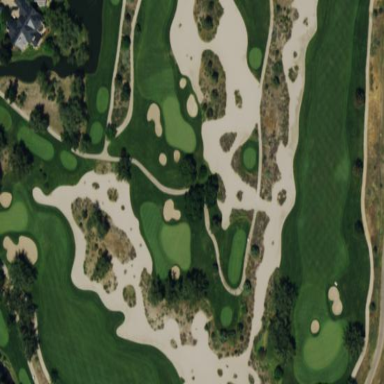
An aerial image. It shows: Sand bunker on golf course.